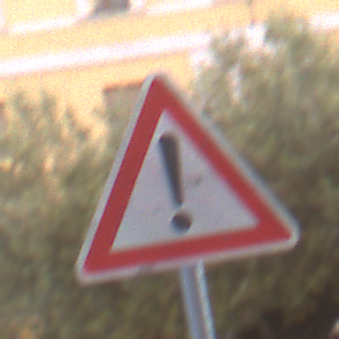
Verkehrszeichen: Gefahrenstelle
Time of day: SunriseSunset
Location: Outdoor (Urban)
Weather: Clear
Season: NotSpecified
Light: Natural